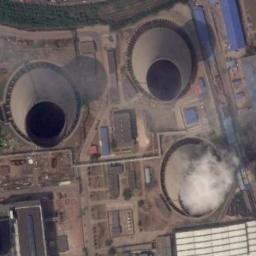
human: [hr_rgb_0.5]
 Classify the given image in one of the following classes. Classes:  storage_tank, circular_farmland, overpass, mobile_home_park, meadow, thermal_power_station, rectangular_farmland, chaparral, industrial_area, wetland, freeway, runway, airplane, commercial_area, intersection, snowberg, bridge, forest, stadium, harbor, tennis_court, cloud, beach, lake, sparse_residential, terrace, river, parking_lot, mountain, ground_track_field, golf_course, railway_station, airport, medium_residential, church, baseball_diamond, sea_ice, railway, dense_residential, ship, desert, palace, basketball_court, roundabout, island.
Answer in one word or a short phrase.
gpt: thermal_power_station